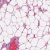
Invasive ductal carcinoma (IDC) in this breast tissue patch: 0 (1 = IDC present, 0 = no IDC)